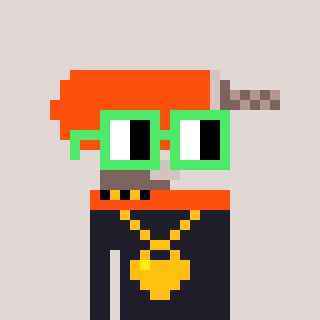
a pixel art character with square light green glasses, a drill-shaped head and a grayscale-colored body on a warm background